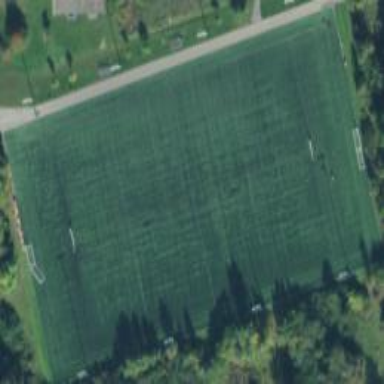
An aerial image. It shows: Rugby union pitch with artificial turf.